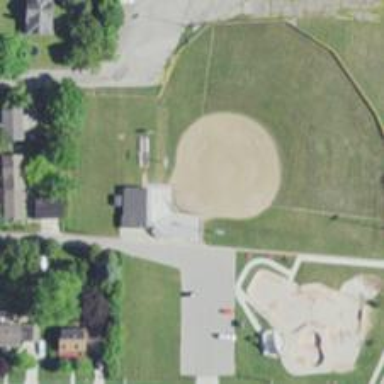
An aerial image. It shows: Baseball pitch for leisure land.